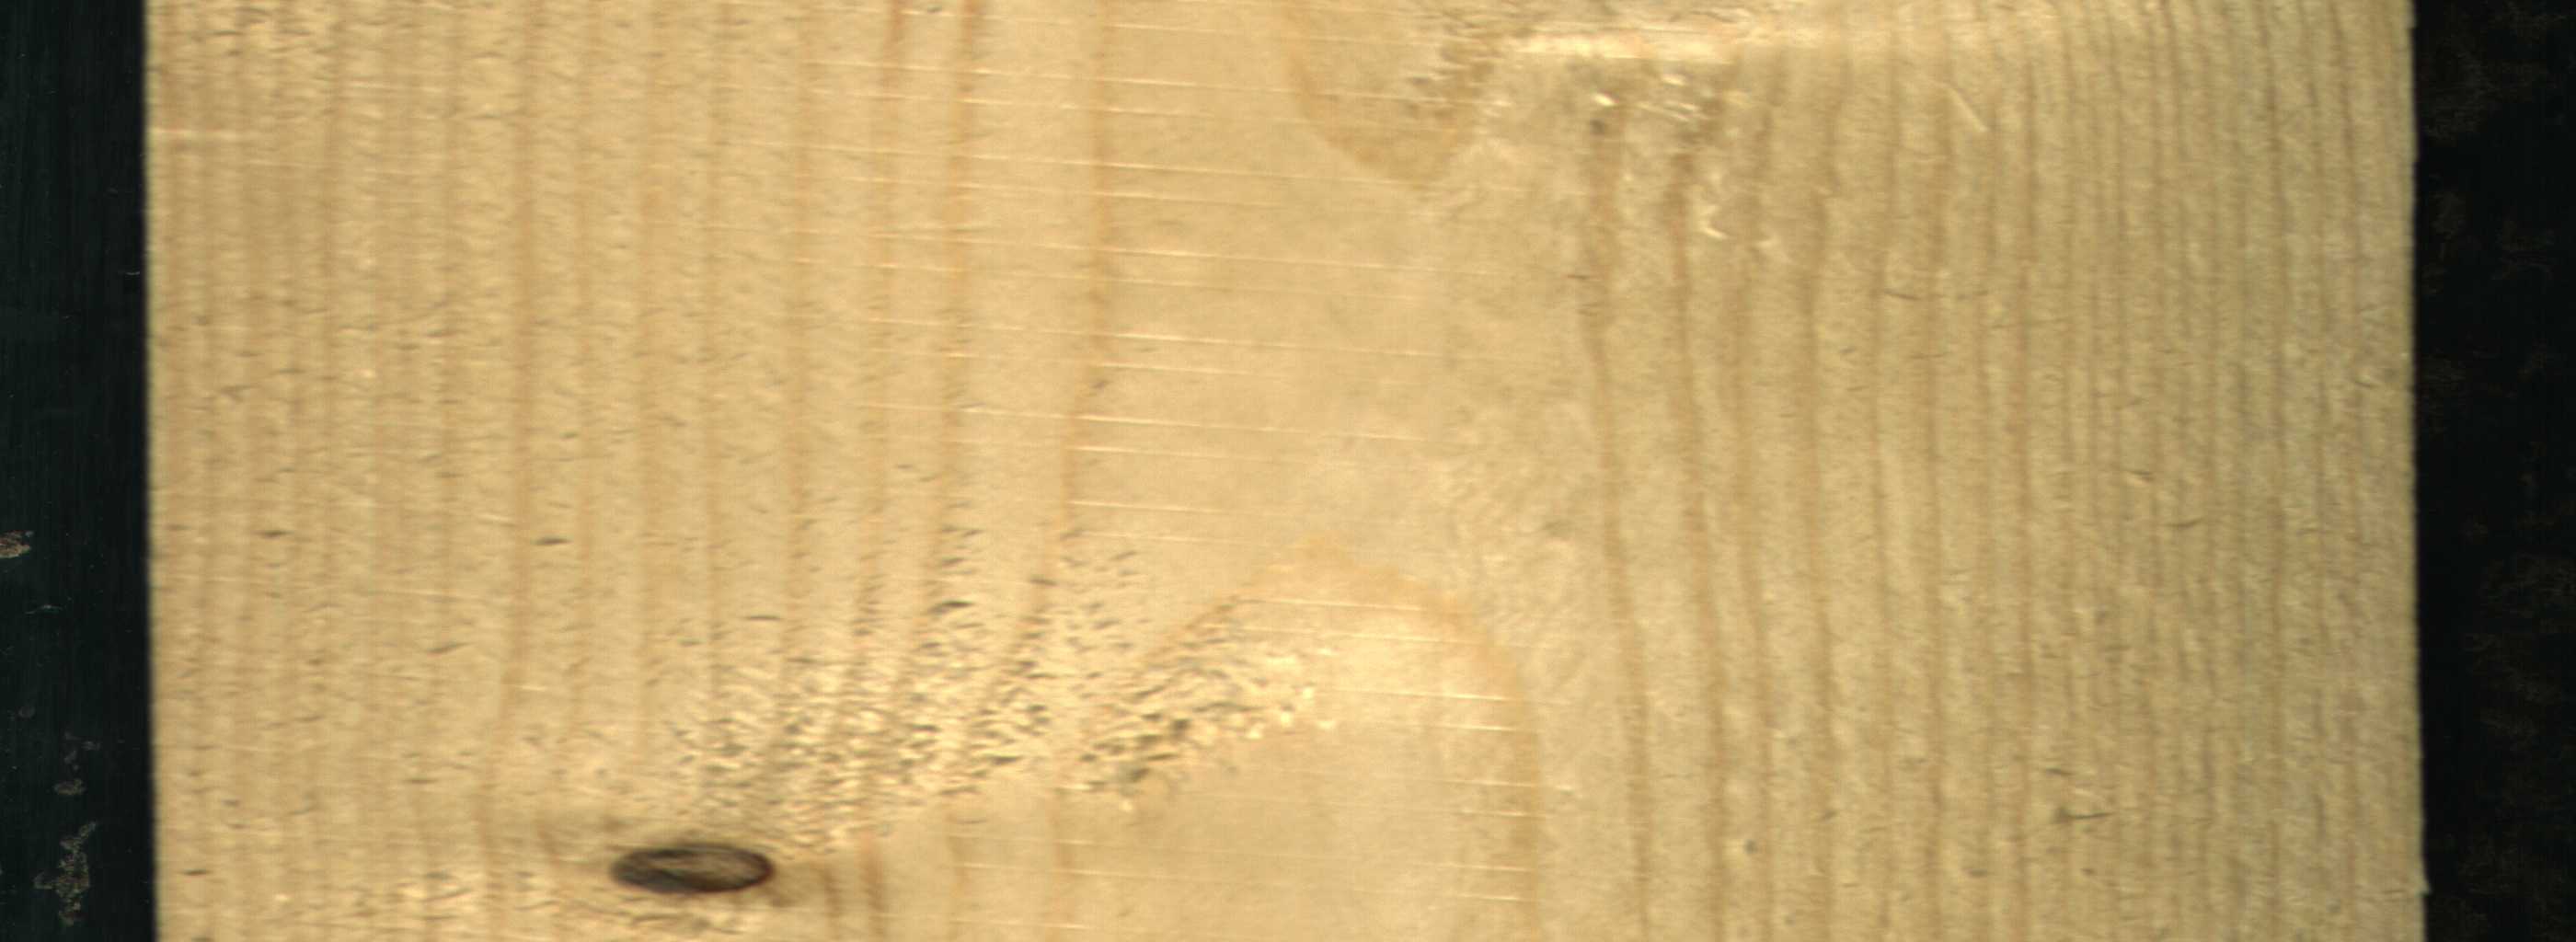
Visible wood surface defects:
Live_Knot